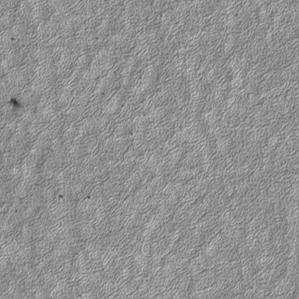
Label: frost